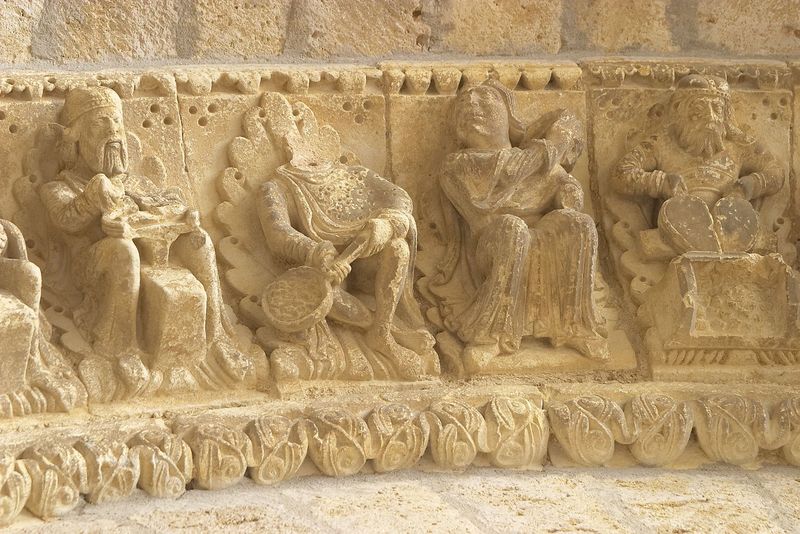
Titel: Kirche Santiago in Carrion de los Condes
Standort: Carrion de los Condes, Kirche Santiago (EU - E)
Schlagwörter: blätter, flügel, mann, sitzen, frau, hut, männer, beige, haube, ornament, bart, mütze, bärtig, stein, instrument, kirche, figur, gewand, sitzend, gewänder, blatt, gitarre, musiker, arbeit, kreis, skulptur, statue, relief, topf, figuren, treppe, detail, ornamente, verzierung, punkte, trommel, löcher, fries, schläger, skulpturen, sandstein, fresken, herz, fresko, kopflos, nebeneinander, chinese, gewerbe, nordisch, männer4